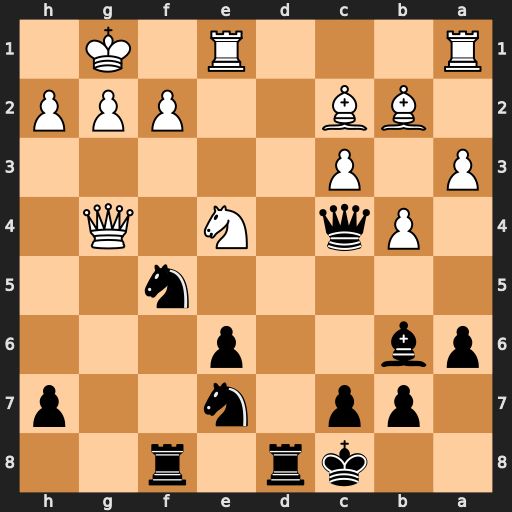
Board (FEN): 2kr1r2/1pp1n2p/pb2p3/5n2/1Pq1N1Q1/P1P5/1BB2PPP/R3R1K1
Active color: b
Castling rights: -
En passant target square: -
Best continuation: Rd2 Bd1 Rxb2